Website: bh-photo
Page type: payment
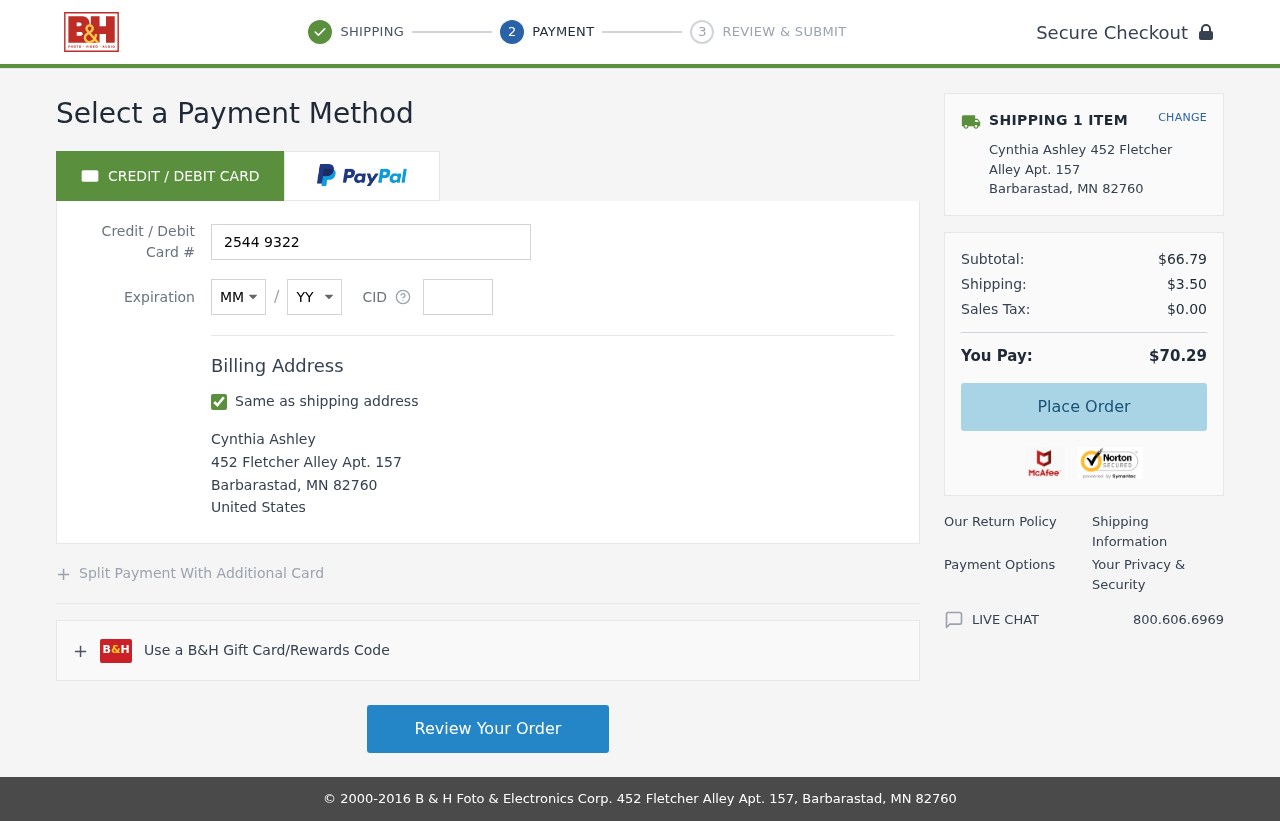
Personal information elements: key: PII_CARD_CVV
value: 615
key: PII_CARD_EXPIRY_MONTH
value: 10
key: PII_CARD_EXPIRY_YEAR
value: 30
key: PII_CARD_NUMBER
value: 2544 9322 9465 5793
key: PII_CITY
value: Barbarastad
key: PII_COUNTRY
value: United States
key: PII_FULLNAME
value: Cynthia Ashley
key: PII_POSTCODE
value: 82760
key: PII_STATE_ABBR
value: MN
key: PII_STREET
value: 452 Fletcher Alley Apt. 157
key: PII_FULLNAME2
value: Cynthia Ashley
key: PII_STREET2
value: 452 Fletcher Alley Apt. 157
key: PII_CITY2
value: Barbarastad
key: PII_STATE_ABBR2
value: MN
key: PII_POSTCODE2
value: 82760
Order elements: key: ORDER_NUM_ITEMS
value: SHIPPING 1 ITEM
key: ORDER_SUBTOTAL
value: $66.79
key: ORDER_SHIPPING_COST
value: $3.50
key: ORDER_TAX
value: $0.00
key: ORDER_TOTAL
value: $70.29